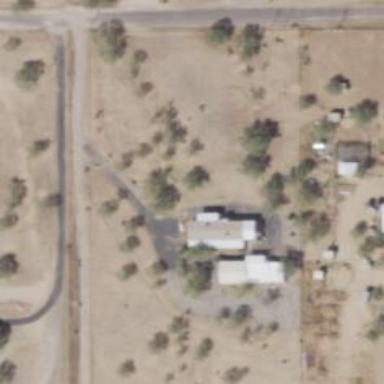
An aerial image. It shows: Driveway.